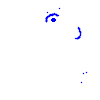
Particle: electron